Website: lowes
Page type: customer-info-address
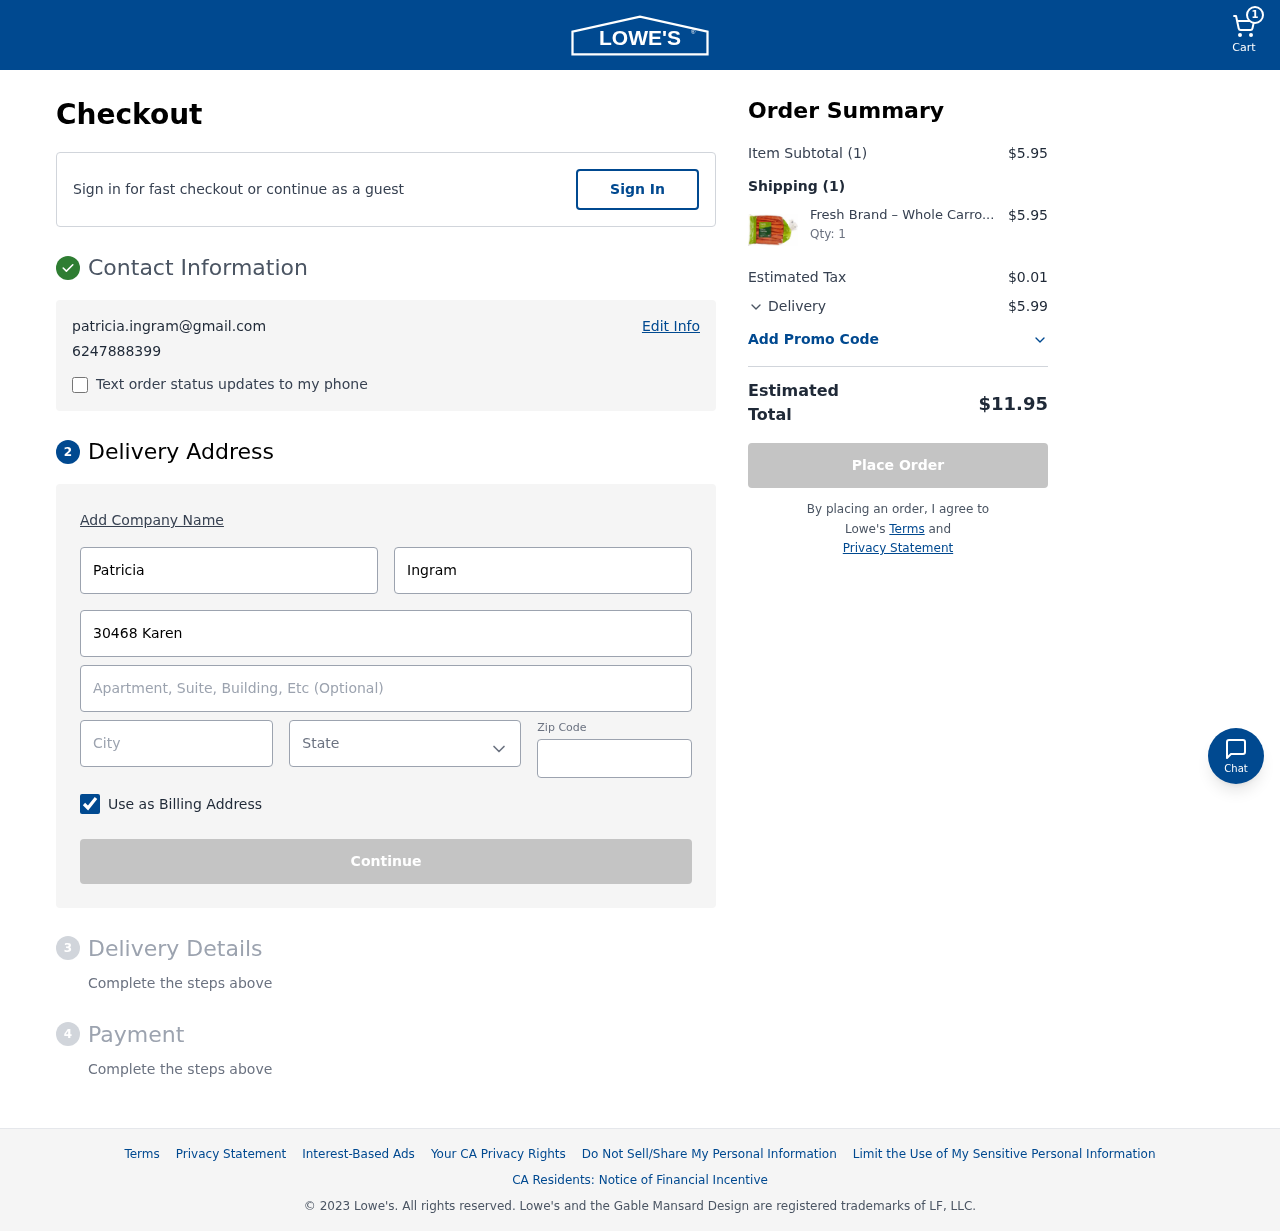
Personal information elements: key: PII_CITY
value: Alexisbury
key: PII_EMAIL
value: patricia.ingram@gmail.com
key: PII_FIRSTNAME
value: Patricia
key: PII_LASTNAME
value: Ingram
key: PII_PHONE
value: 6247888399
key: PII_POSTCODE
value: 64869
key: PII_STATE
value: Colorado
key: PII_STREET
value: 30468 Karen Rapids
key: PII_STREET2
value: Suite 313
Product elements: key: PRODUCT1_NAME
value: Fresh Brand – Whole Carrots, 5 lb
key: PRODUCT1_QUANTITY
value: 1
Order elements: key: ORDER_NUM_ITEMS
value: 1
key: ORDER_SUBTOTAL
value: $5.95
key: ORDER_NUM_ITEMS2
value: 1
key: ORDER_SUBTOTAL2
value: $5.95
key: ORDER_TAX
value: $0.01
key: ORDER_SHIPPING_COST
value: $5.99
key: ORDER_TOTAL
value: $11.95